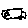
Label: car